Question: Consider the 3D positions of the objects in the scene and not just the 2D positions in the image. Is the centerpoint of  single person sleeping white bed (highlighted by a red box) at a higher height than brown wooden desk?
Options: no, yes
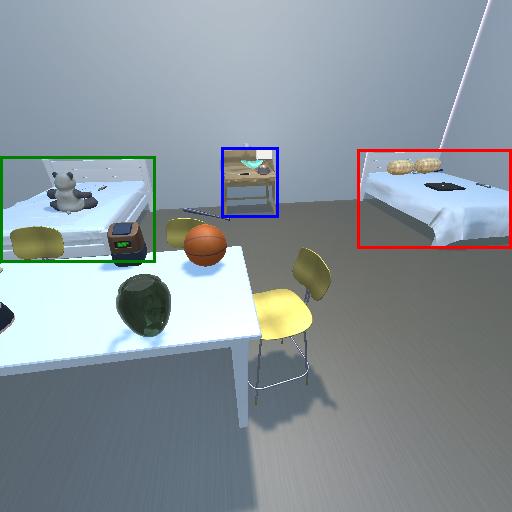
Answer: no